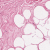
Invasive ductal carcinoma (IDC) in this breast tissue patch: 0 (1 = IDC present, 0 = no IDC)